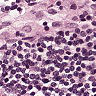
Metastatic tissue present: no